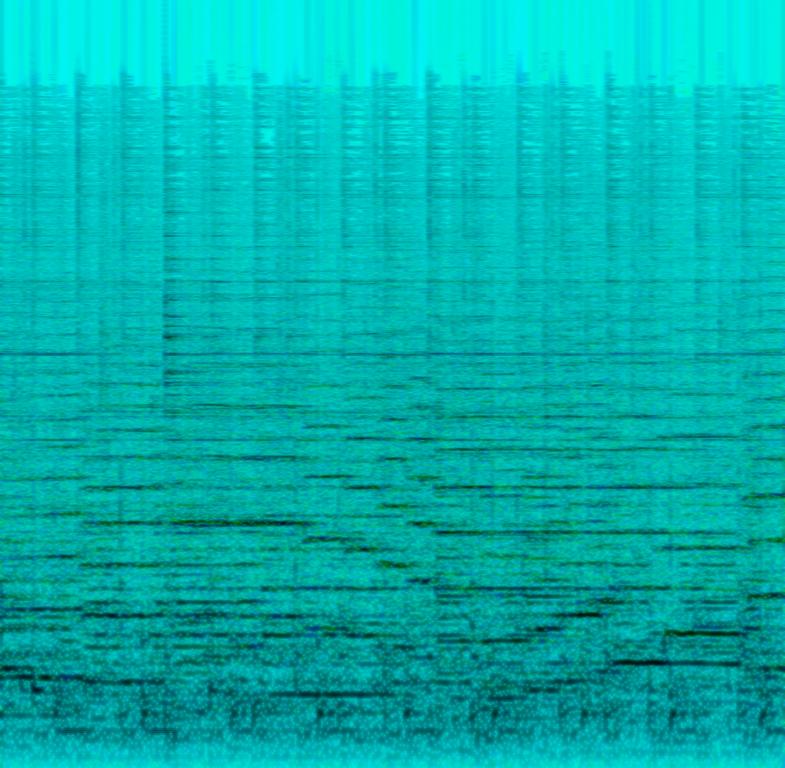
The low quality recording features a live performance of an orchestra playing sustained brass melody, shimmering cymbals and sustained strings melody. It sounds muddy and muffled, as it was probably recorded with a poor quality microphone, but also passionate. The recording is noisy and in mono.